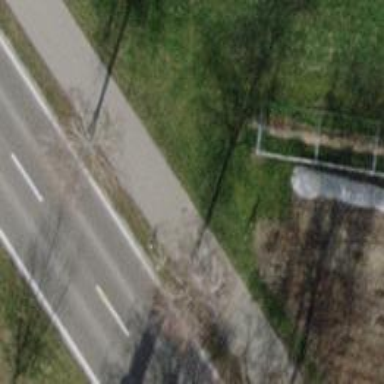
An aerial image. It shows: Asphalt cycleway.